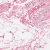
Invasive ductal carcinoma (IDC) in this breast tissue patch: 0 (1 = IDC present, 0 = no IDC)